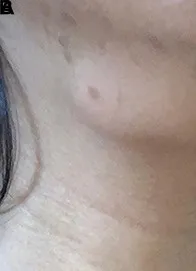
A) Photo before antituberculosis treatment (size 4x2 cm).
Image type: medical_photograph (skin_photograph)